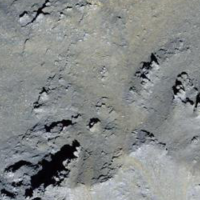
EUNIS habitat code: 48
Species observed at this site:
Androsace alpina